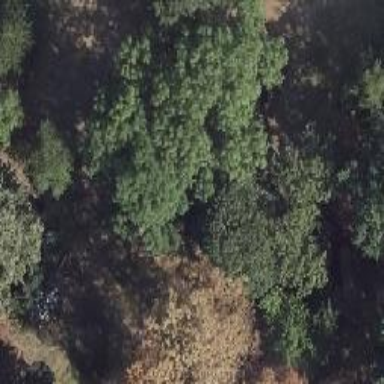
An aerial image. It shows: Deciduous broadleaved tree in park.